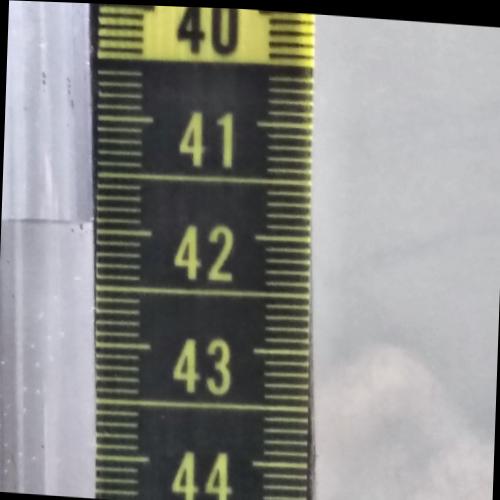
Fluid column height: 41.9 cm